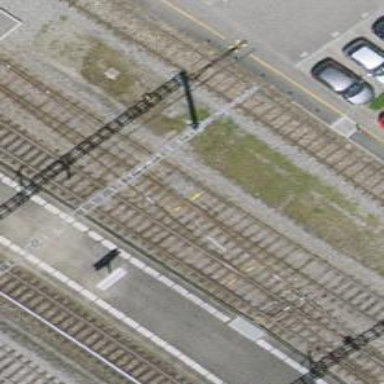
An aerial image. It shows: Single-track electrified railway siding with contact line.